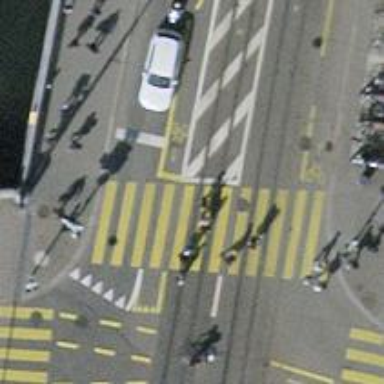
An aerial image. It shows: Tertiary road with asphalt surface. The road has tram embedded rails and lanes for cyclists on the left side. There are sidewalks on both sides of the road.